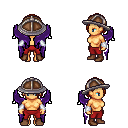
a pixel art fantasy rpg character, female body template, human, tanned skin, purple wings, red pants, brunette bangs hairstyle, chain helm, white cloth bracers, brown shoes, four views (front, back, left, right), 2x2 character sprite sheet, small pixel art, hard edges, no anti-aliasing